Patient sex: F
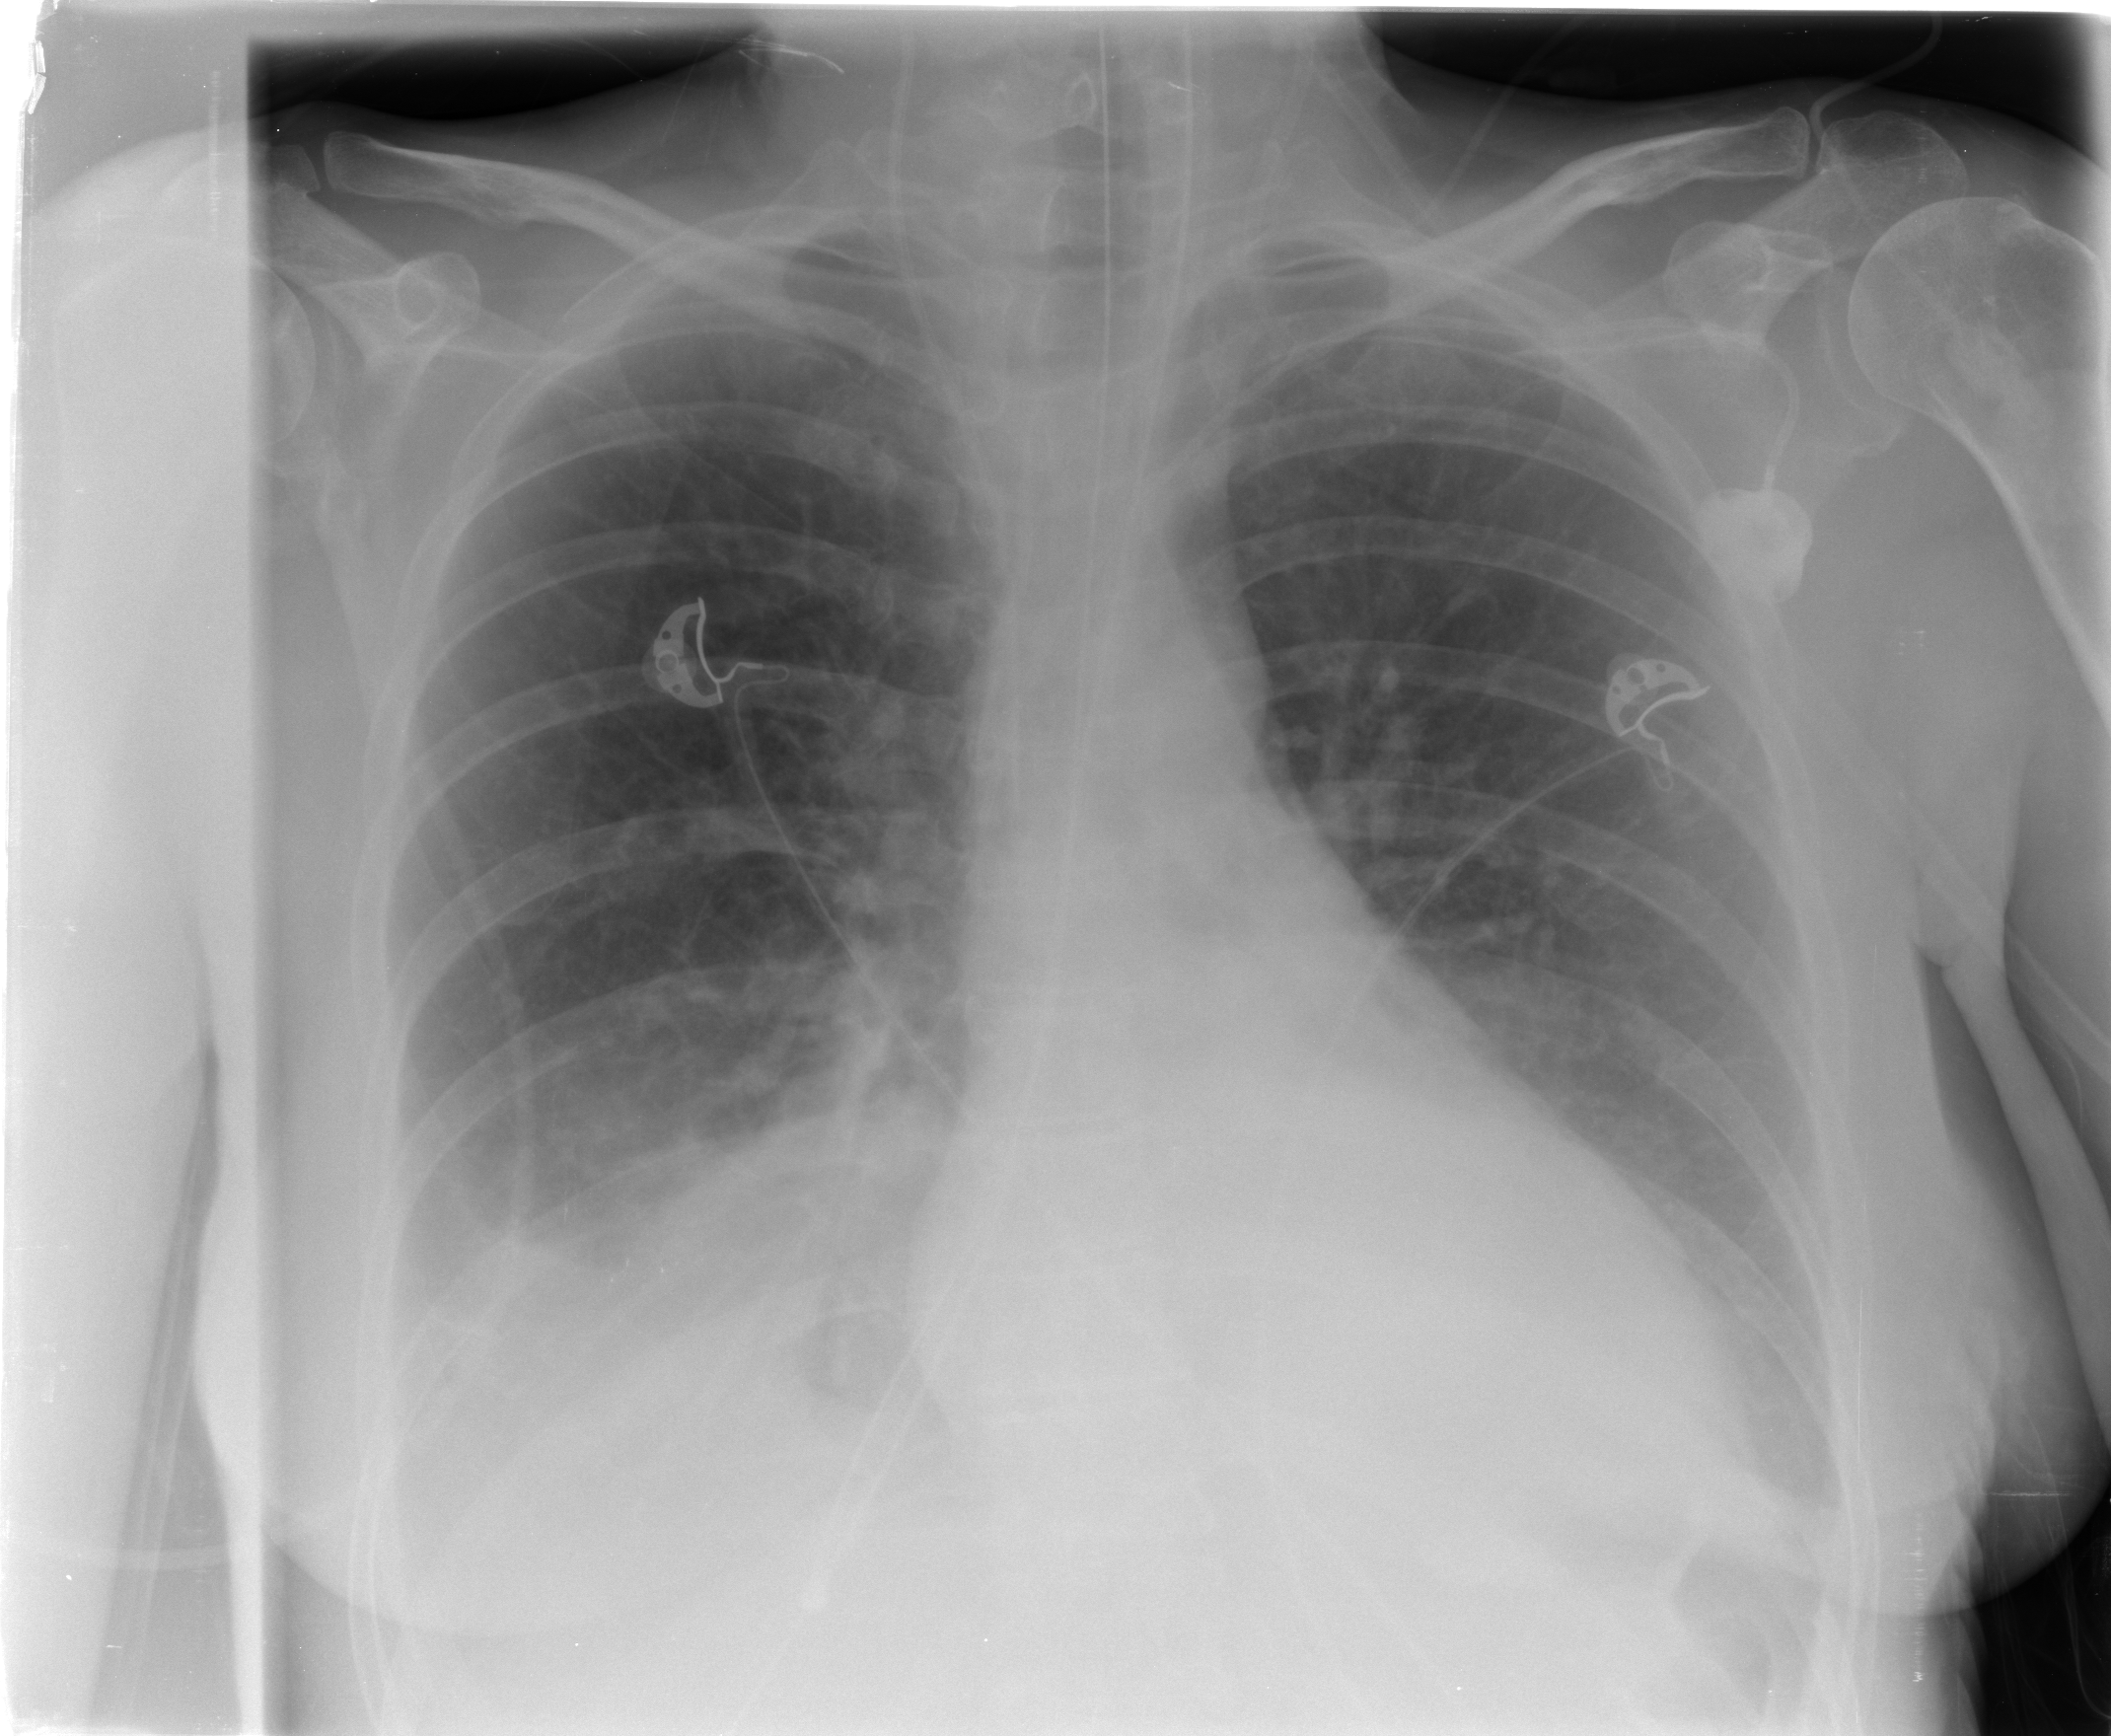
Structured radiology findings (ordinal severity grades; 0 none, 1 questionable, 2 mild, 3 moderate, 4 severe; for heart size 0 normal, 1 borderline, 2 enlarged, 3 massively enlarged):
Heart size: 0
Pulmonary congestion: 0
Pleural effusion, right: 2
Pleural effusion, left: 2
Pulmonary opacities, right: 0
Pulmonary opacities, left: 0
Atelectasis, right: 2
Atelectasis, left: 2